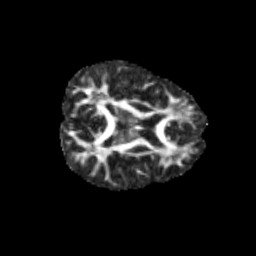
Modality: FA
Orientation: axial
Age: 11
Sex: male
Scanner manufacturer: siemens
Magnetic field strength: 3 T
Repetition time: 3.8 s
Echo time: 0.07 s